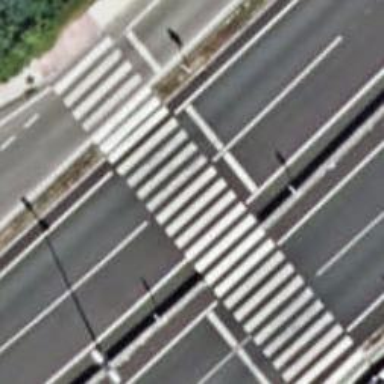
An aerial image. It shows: Uncontrolled crossing on the road.